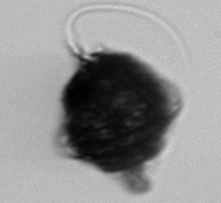
Label: Gonyaulax